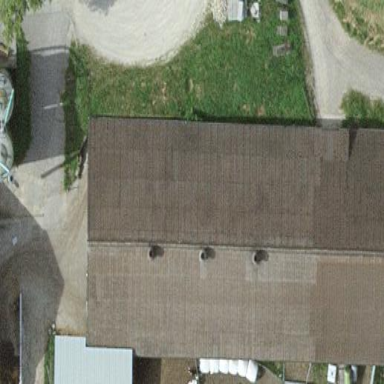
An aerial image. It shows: Rural barn.